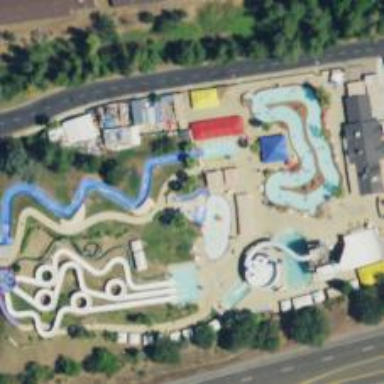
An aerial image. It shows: Water slide attraction.